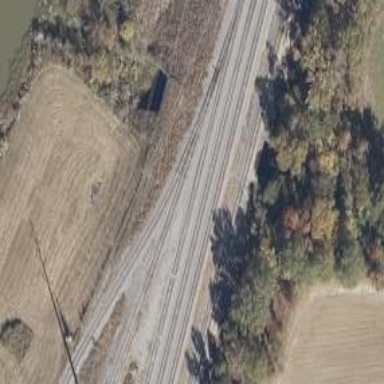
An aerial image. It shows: Rail spur service.